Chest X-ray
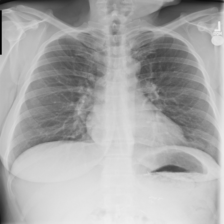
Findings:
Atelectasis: negative
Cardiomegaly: negative
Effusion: negative
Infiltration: negative
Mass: negative
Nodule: negative
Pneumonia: negative
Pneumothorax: negative
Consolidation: negative
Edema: negative
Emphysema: negative
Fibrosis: negative
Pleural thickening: negative
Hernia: negative